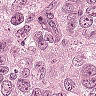
Metastatic tissue present: yes